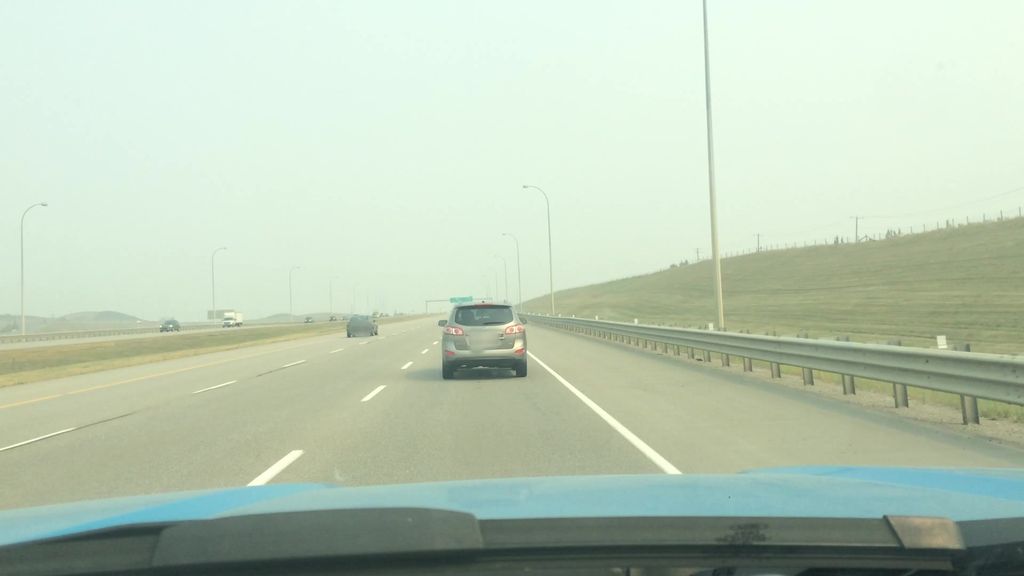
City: calgary